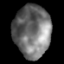
Tissue: lung
Cell type: Epithelial cells
Senescence score: 0.0925
Nuclear area (px): 1880
Mean DAPI intensity: 113.005